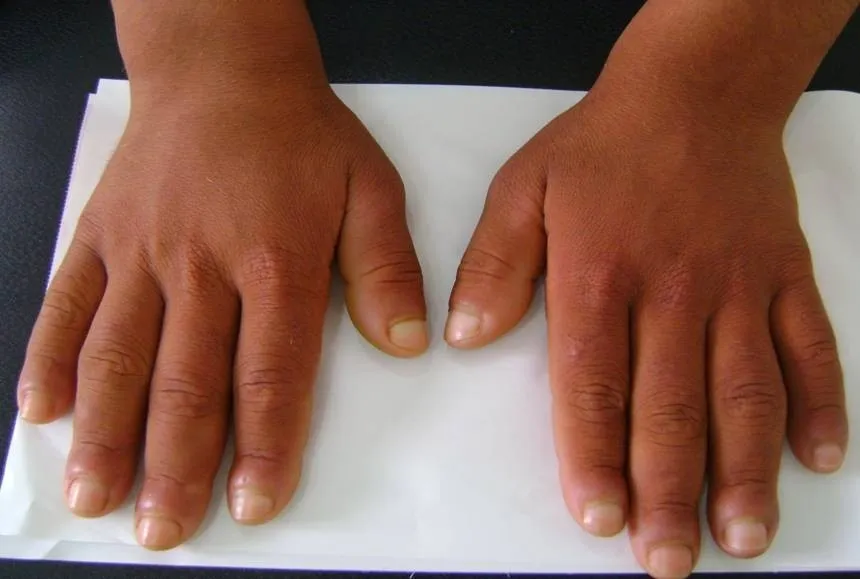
Enlargement of his hands and deformity of his fingernails (clubbing).
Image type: medical_photograph (skin_photograph)